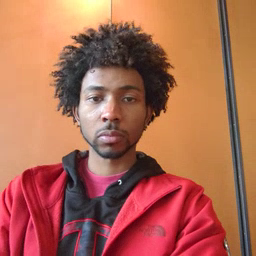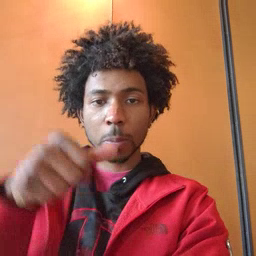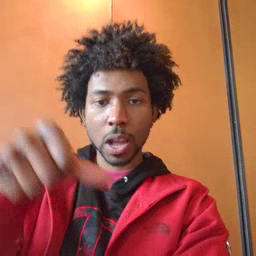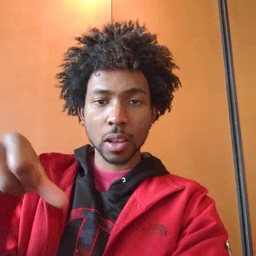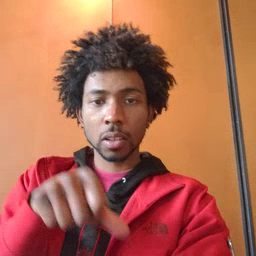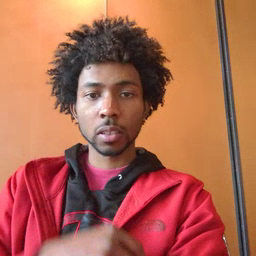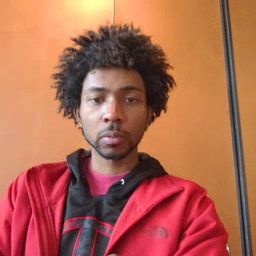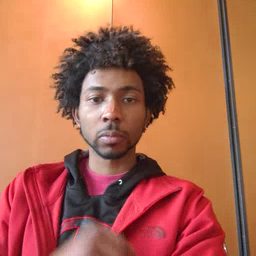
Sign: puzzle